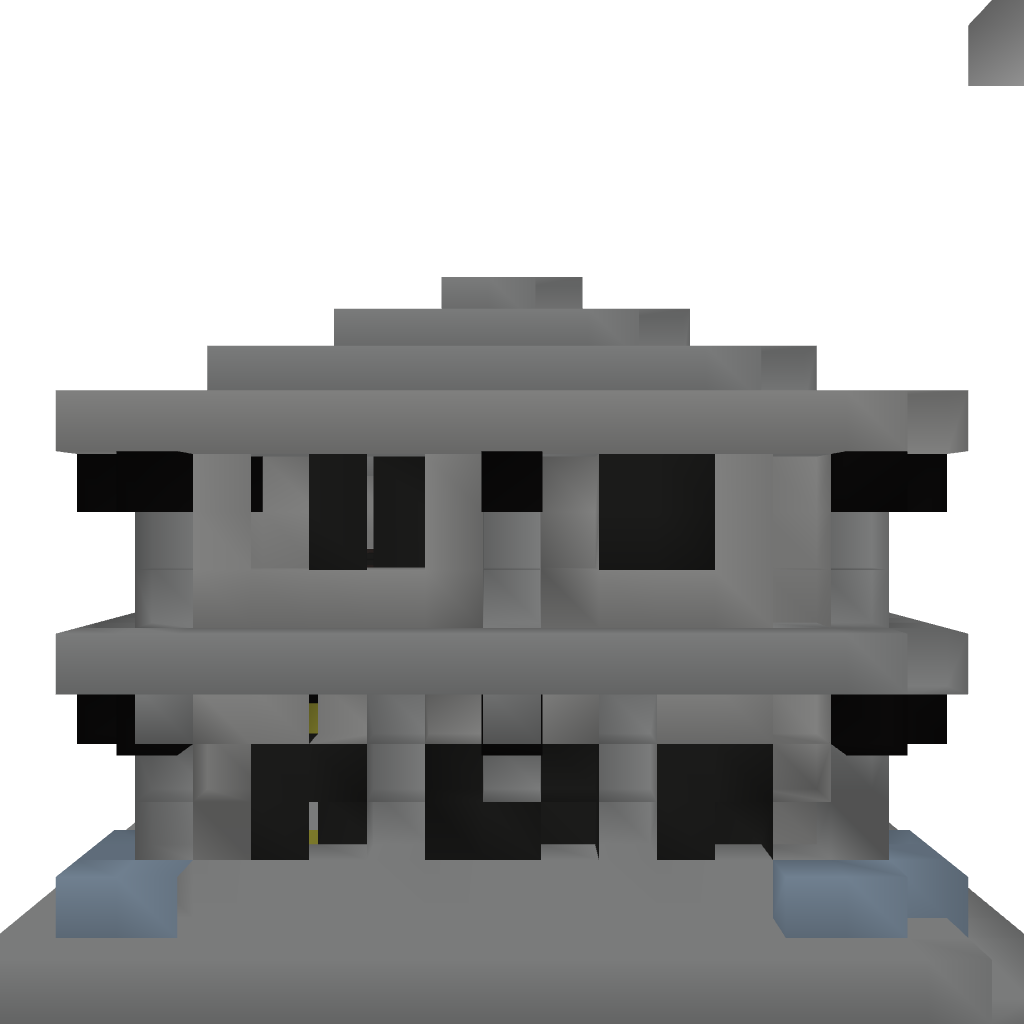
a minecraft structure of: BigHouse